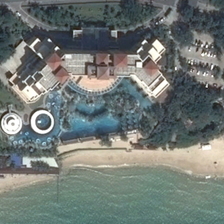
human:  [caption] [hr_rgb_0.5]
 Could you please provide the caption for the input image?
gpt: many green trees and a large building are near a beach in a resort .

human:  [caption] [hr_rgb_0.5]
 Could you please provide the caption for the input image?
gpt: many green trees and a large building are near a beach in a resort .

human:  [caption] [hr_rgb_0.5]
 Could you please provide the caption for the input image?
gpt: many green trees and a large building are near a beach in a resort .

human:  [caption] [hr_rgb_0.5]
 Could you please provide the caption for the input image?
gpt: many green trees and a large building are near a beach in a resort .

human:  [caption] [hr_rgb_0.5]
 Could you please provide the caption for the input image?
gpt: many green trees and a large building are near a beach in a resort .